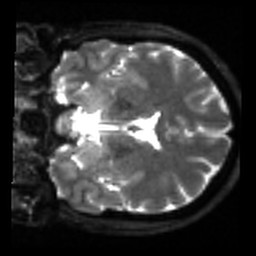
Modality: sbref
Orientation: coronal
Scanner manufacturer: siemens
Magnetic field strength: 3 T
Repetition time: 4 s
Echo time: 0.0594 s